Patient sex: M
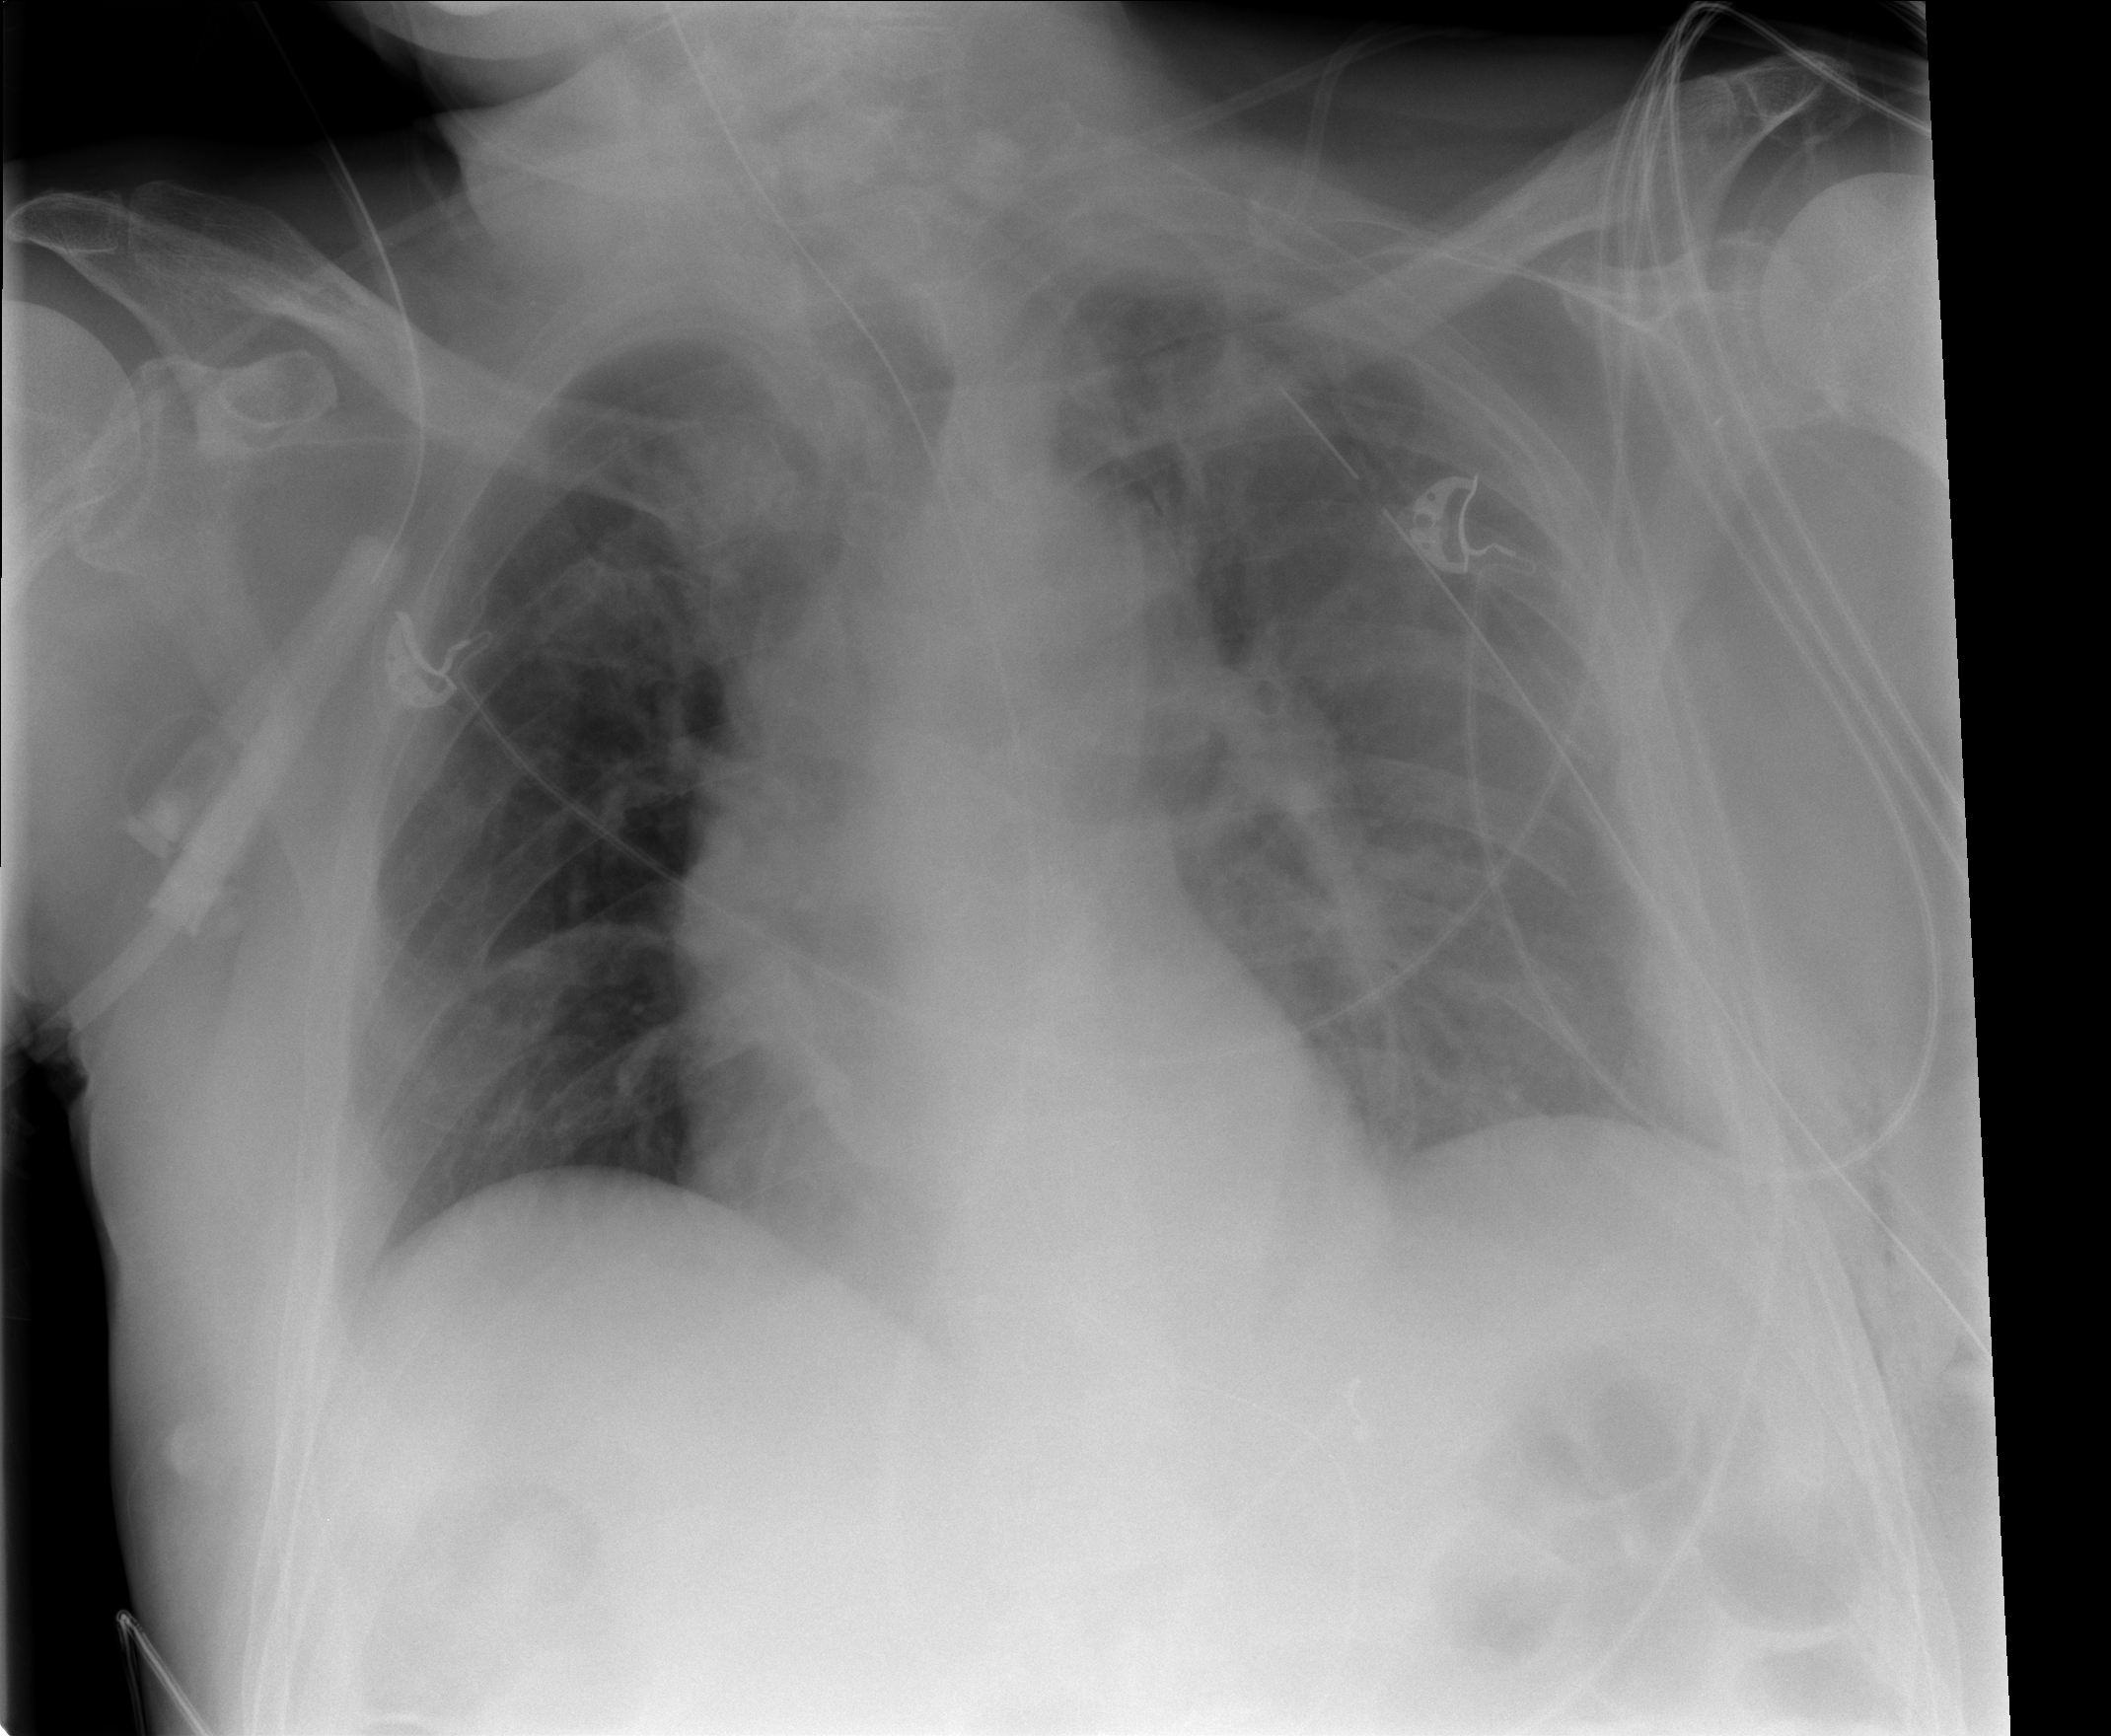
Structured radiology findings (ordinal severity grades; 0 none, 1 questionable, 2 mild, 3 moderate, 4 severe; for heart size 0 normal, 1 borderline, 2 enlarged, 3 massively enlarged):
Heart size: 0
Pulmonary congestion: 1
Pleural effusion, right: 0
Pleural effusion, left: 3
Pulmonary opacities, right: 0
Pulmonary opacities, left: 0
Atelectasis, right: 1
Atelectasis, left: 2